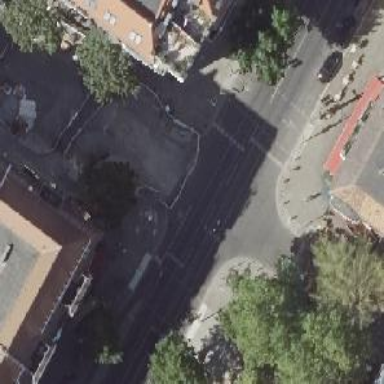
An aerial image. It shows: Unmarked crossing on the road.